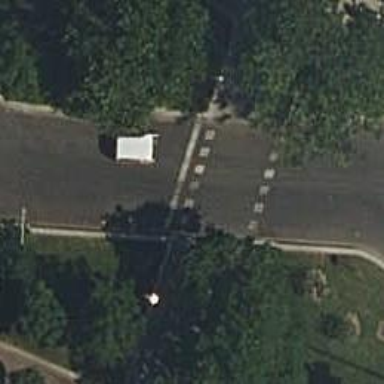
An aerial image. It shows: Road crossing with traffic signals.